Interaction volume radius: 5 \u00c5
Interaction volume height: 15 \u00c5
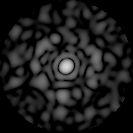
Disorder parameter: 0.8878